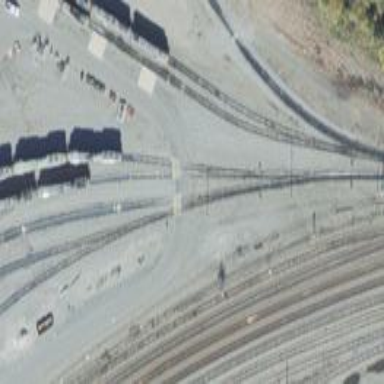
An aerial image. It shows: Railway level crossing.